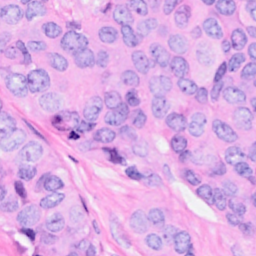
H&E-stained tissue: Breast